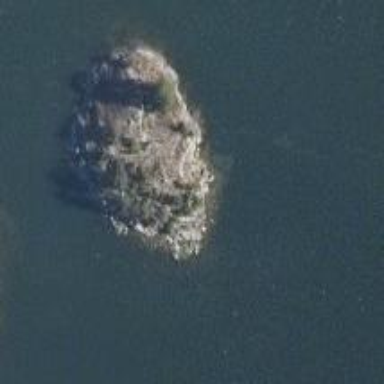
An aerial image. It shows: Bare rock coastline with islet.